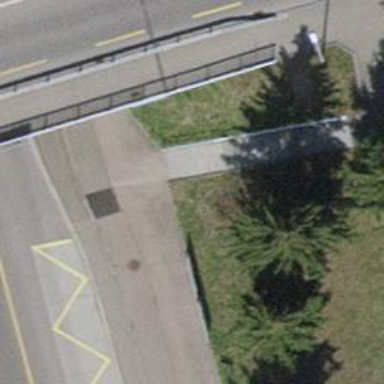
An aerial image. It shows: Asphalt path with cycleway surfaced in asphalt and footway surfaced in paving stones.